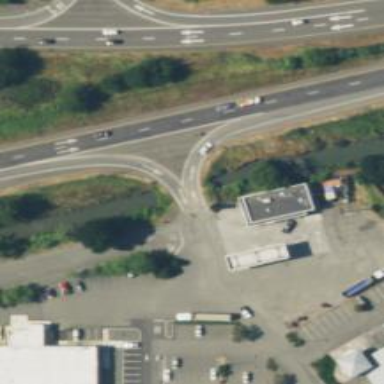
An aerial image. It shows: Trunk link highway.